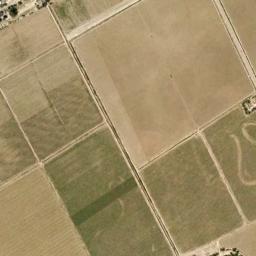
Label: rectangular_farmland